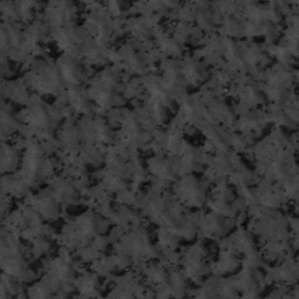
Label: frost